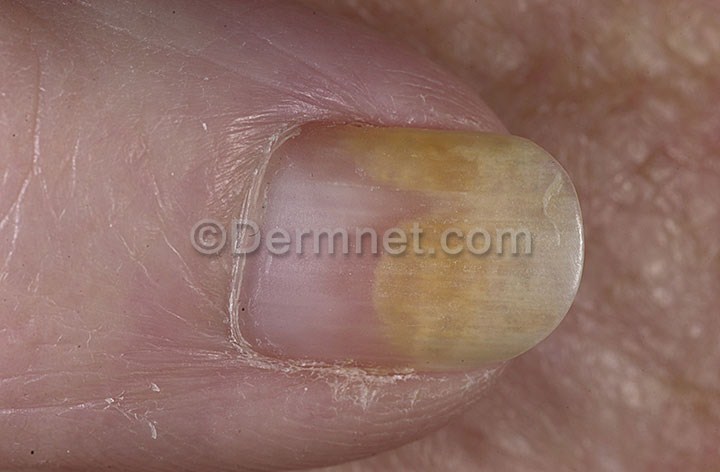
Disease: Nail Fungus and other Nail Disease